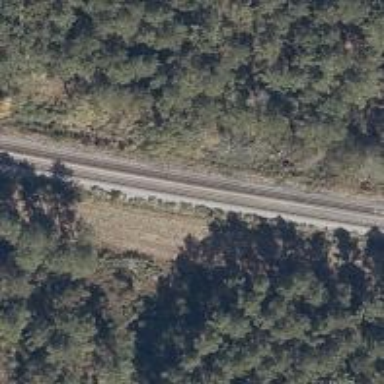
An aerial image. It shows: Railway track.